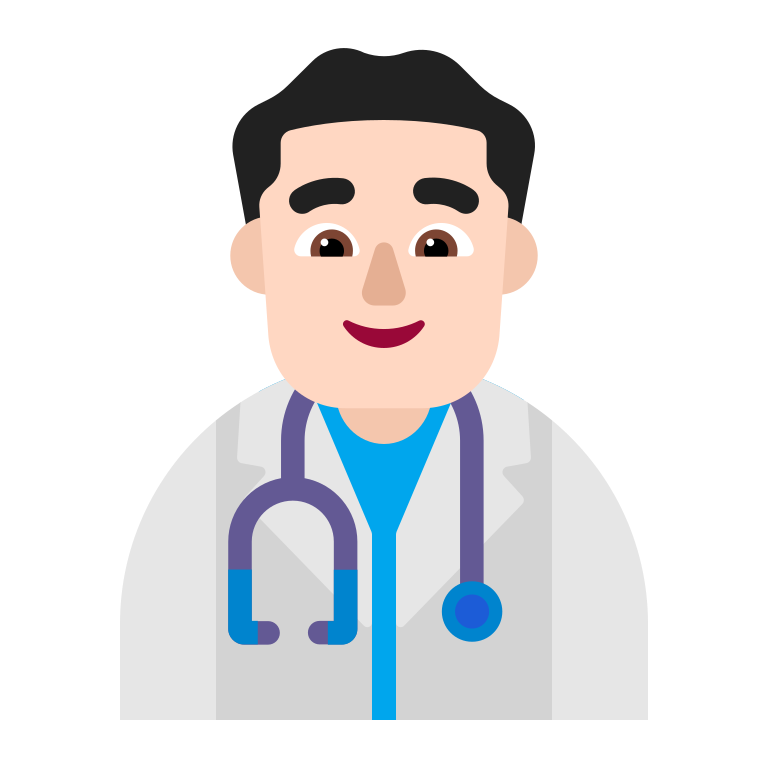
man health worker flat light